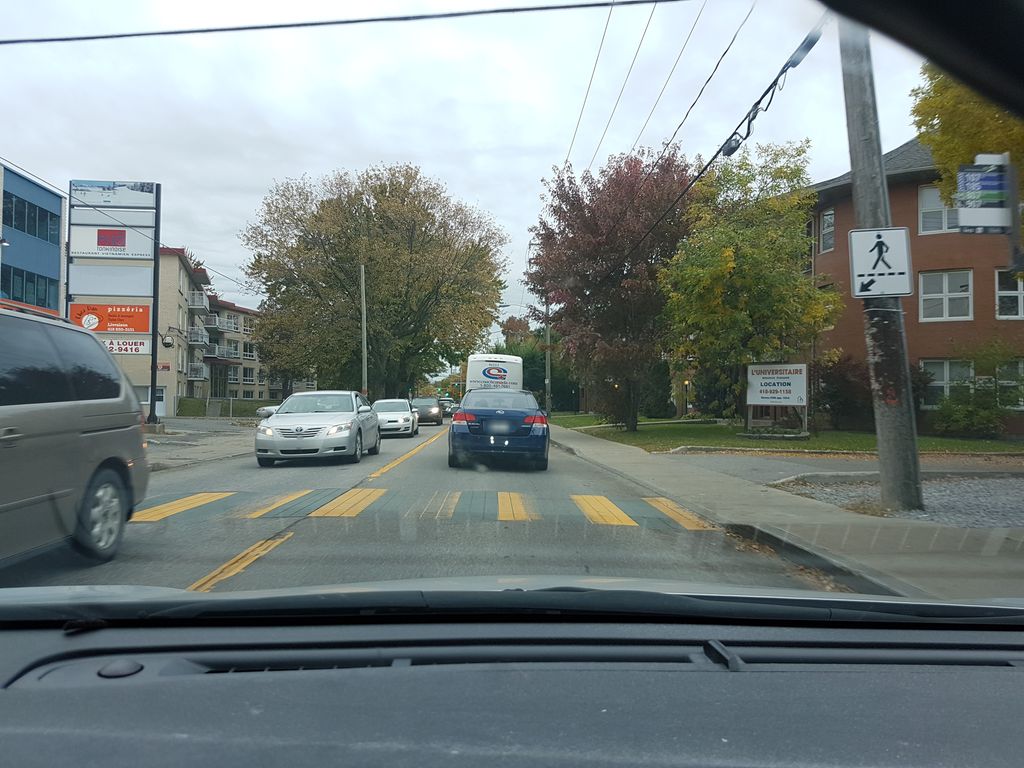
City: quebec_city